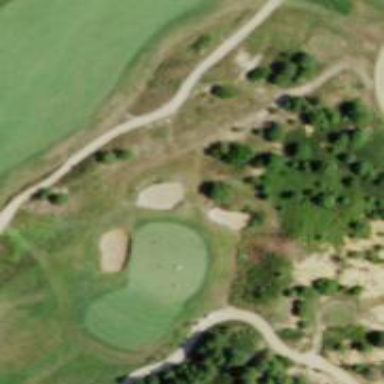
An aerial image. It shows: View of golf hole.